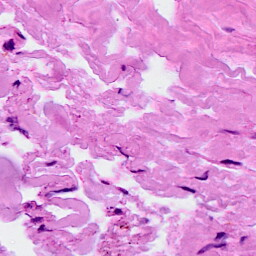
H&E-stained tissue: Breast